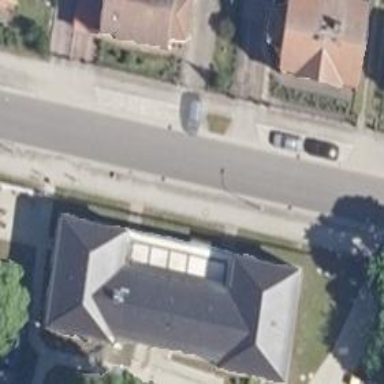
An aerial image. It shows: Office building with hipped roof.